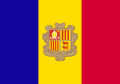
Flag of Andorra